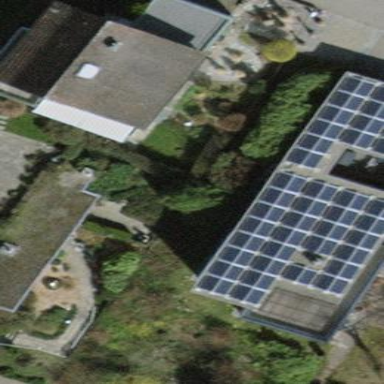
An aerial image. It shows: Solar power generator utilizing photovoltaic technology with solar photovoltaic panels.